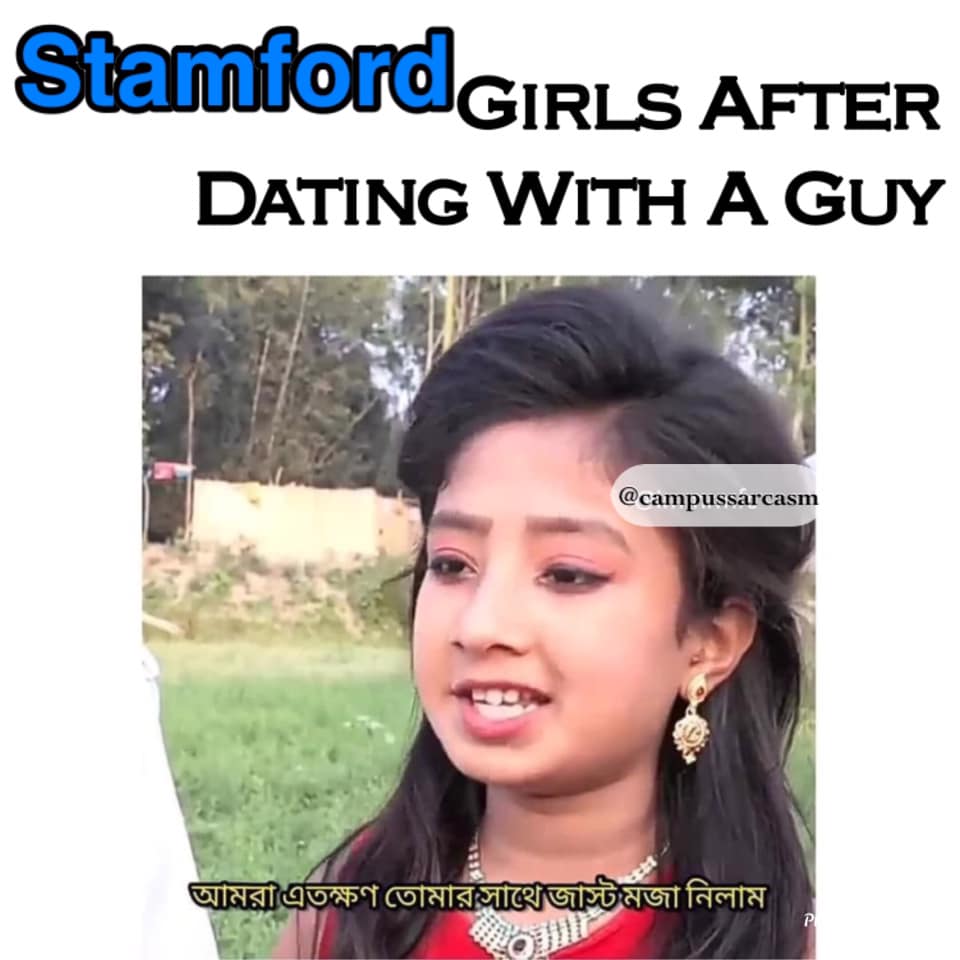
Caption: Stamford  GIRLS AFTER DATING WITH A GUY    আমরা এতক্ষণ তোমার সাথে জাস্ট মজা নিলাম
Label: hate